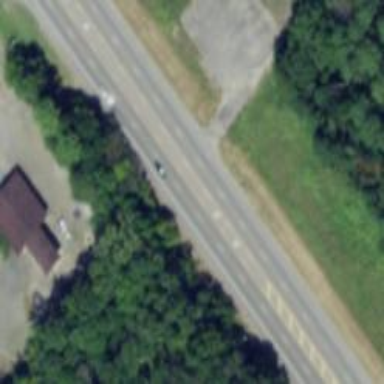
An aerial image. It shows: Asphalt road classified as primary highway.